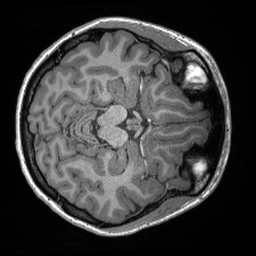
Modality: T1w
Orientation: axial
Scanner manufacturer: siemens
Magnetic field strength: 3 T
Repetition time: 2.4 s
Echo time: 0.00213 s